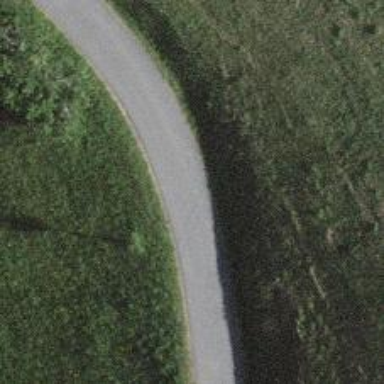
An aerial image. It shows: Well-maintained track road of grade 1.